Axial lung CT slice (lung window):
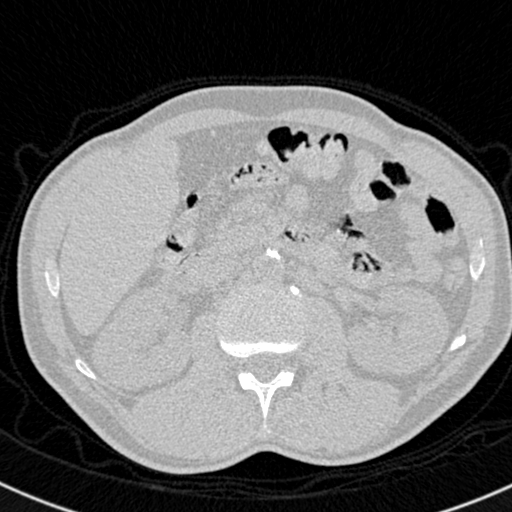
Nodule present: no